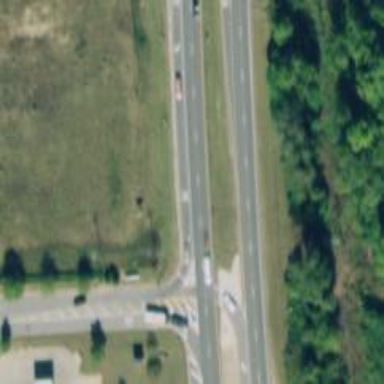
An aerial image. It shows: Asphalt dual carriageway classified as trunk highway.